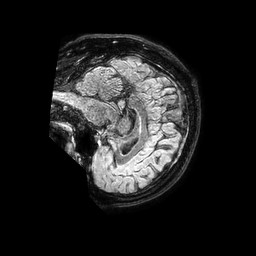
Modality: FLAIR
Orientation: sagittal
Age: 41
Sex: male
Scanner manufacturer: philips
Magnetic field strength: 3 T
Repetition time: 4.8 s
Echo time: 0.34 s